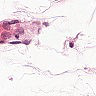
Metastatic tissue present: no